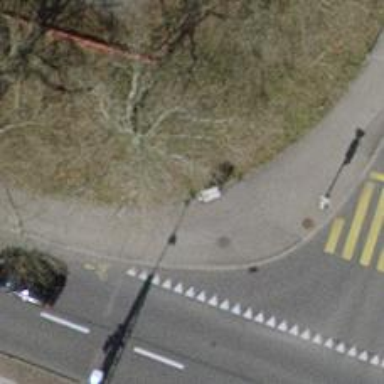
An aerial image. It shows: Street cabinet used for power utility.